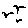
Label: bird